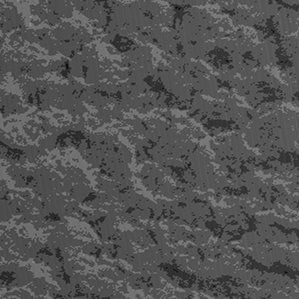
Label: frost